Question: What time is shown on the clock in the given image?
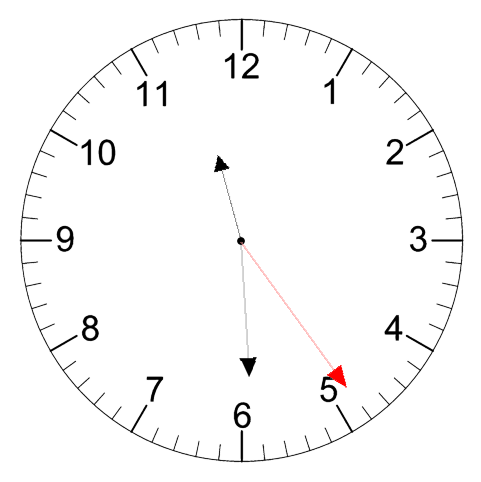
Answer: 11:29:24